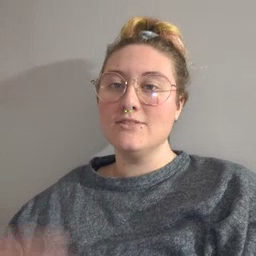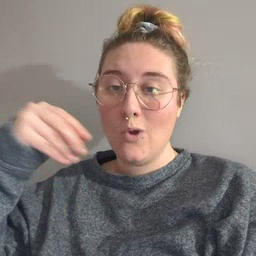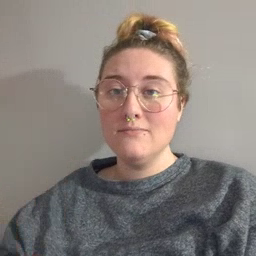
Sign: store